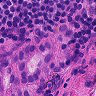
Metastatic tissue present: yes